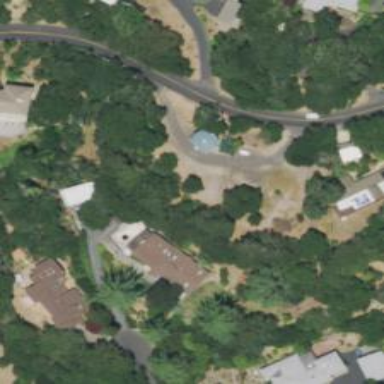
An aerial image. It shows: Driveway.